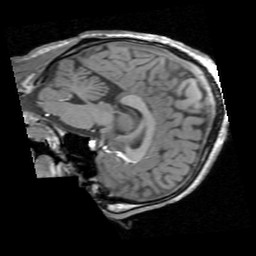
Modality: T1w
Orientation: sagittal
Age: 25
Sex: male